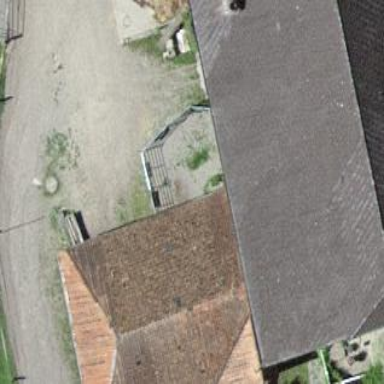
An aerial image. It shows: Barn.